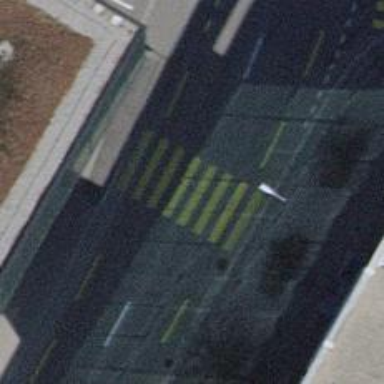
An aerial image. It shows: Footway with asphalt surface and marked zebra crossing.